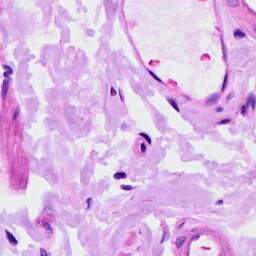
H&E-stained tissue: Ovarian